Interaction volume radius: 5 \u00c5
Interaction volume height: 25 \u00c5
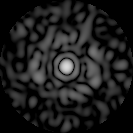
Disorder parameter: 0.8422